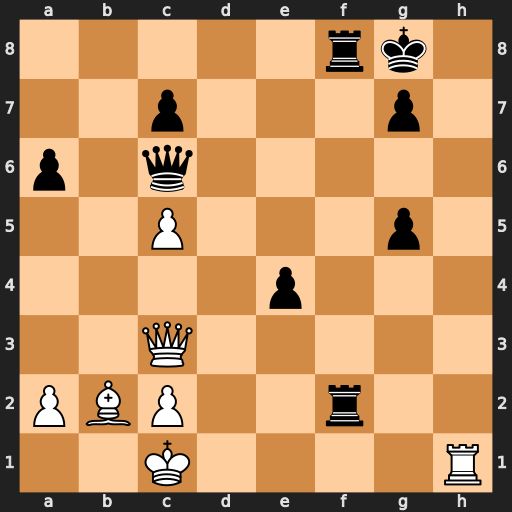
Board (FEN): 5rk1/2p3p1/p1q5/2P3p1/4p3/2Q5/PBP2r2/2K4R
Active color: w
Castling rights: -
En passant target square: -
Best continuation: Qxg7#